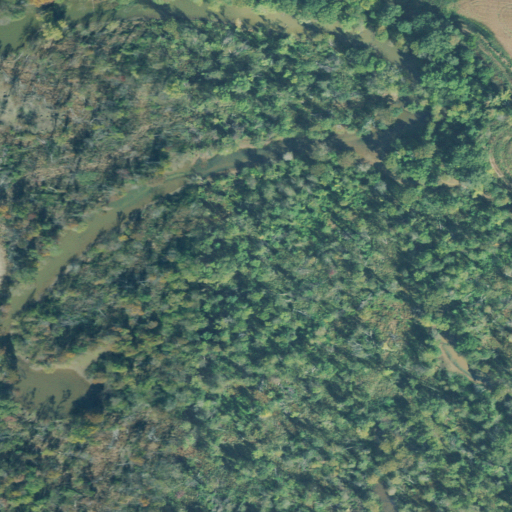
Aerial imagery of island in Tennessee named Island Number Six containing woody wetlands, herbaceous wetlands, cultivated crops, and open water